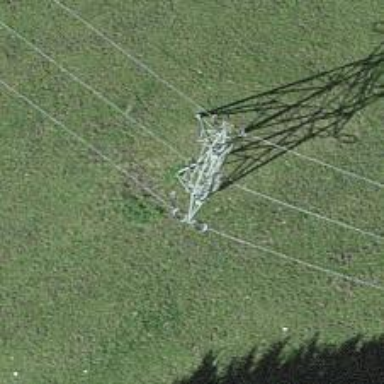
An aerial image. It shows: Minor power line.